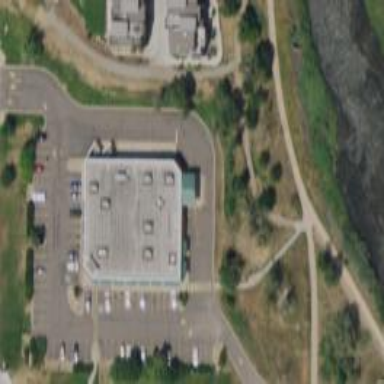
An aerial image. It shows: Pharmacy providing healthcare services.